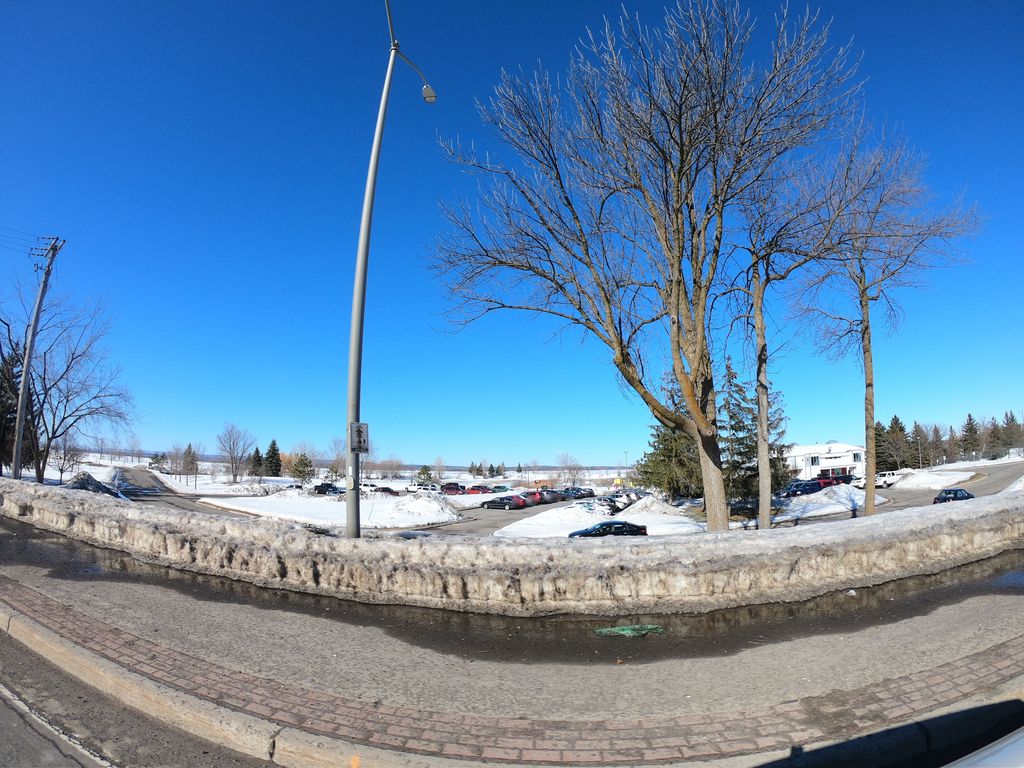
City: ottawa-gatineau